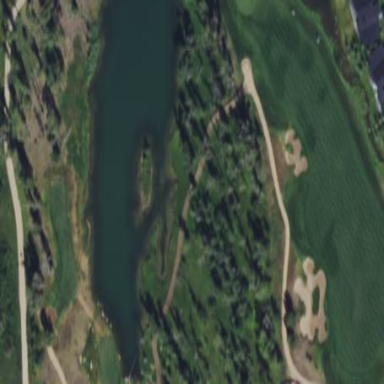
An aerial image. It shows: Grassy golf fairway.